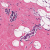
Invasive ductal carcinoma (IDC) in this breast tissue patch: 0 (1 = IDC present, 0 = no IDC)